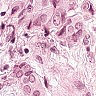
Metastatic tissue present: yes